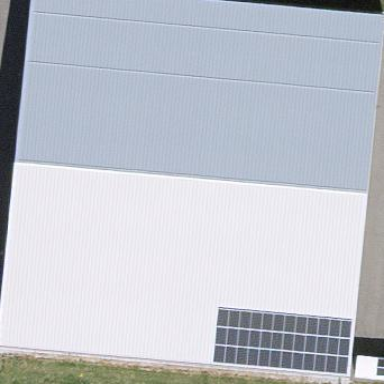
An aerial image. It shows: Gabled hangar building located at airport.